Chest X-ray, PA view. Patient: 20 years old, sex M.
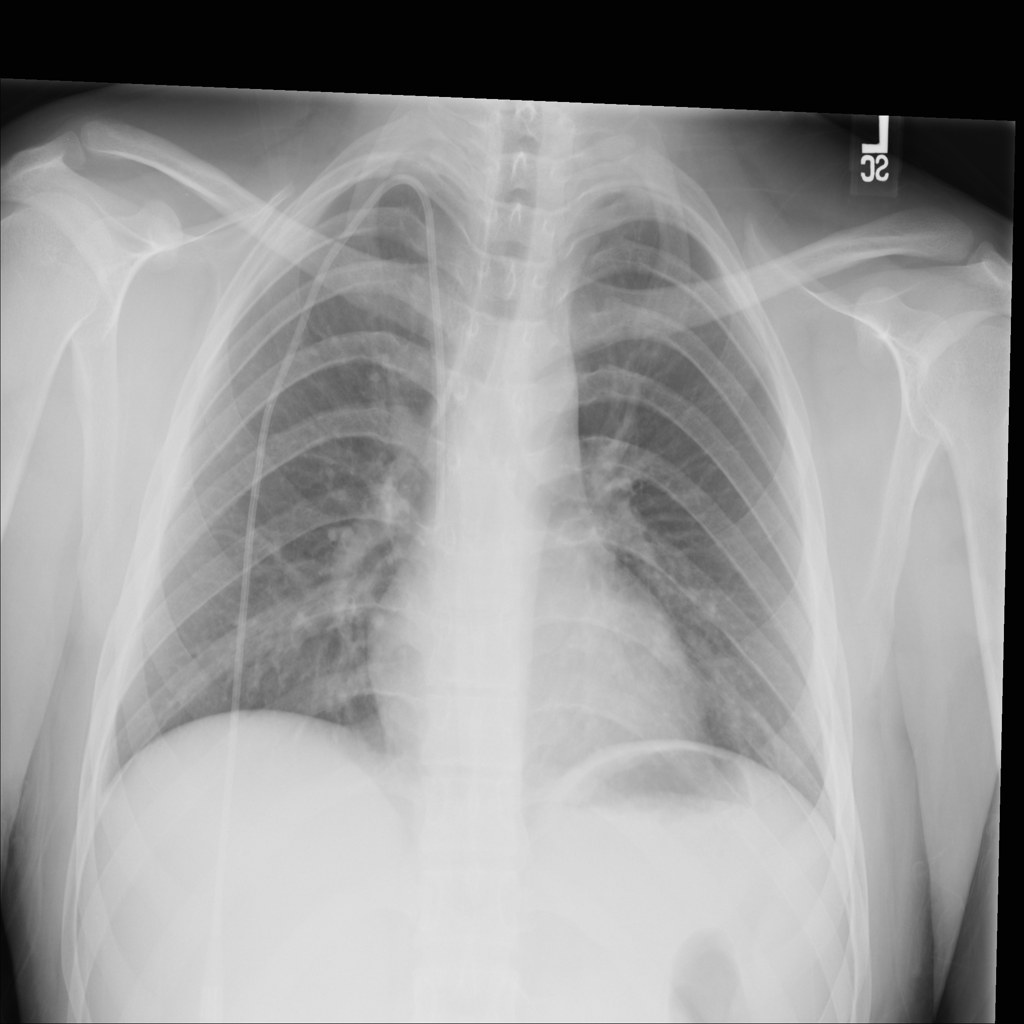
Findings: No Finding